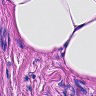
Metastatic tissue present: no